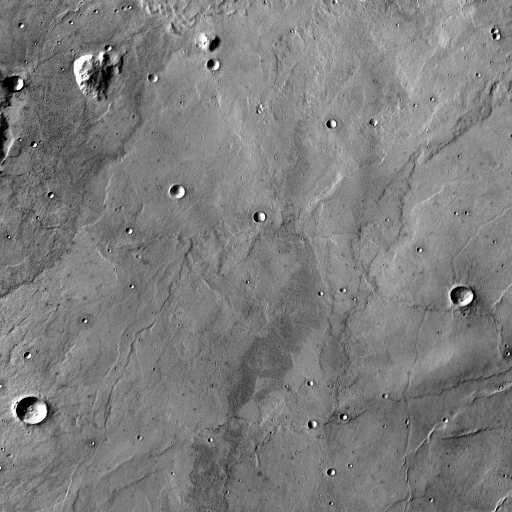
Crater classes present: Background, Other, Secondary